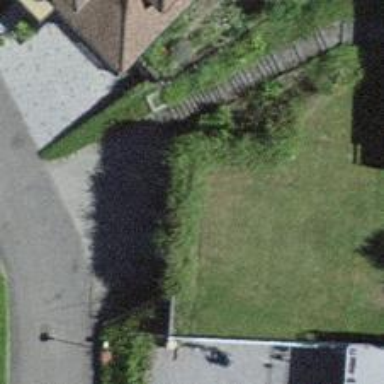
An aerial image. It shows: Garage.